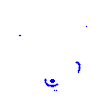
Particle: electron